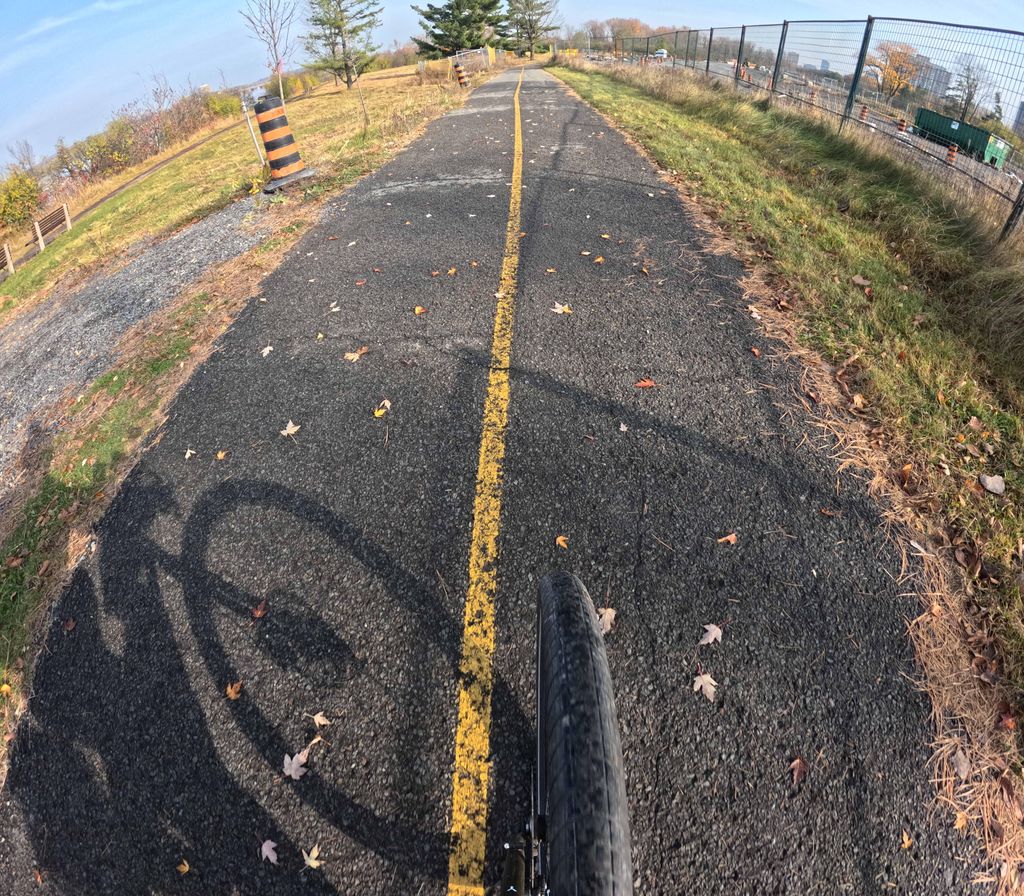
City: ottawa-gatineau